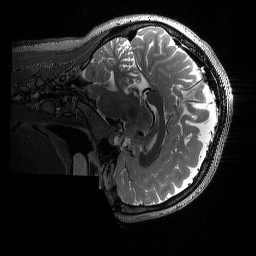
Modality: T2w
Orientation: sagittal
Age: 23
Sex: female
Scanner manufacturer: siemens
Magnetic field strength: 3 T
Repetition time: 3.2 s
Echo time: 0.564 s